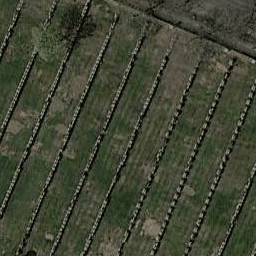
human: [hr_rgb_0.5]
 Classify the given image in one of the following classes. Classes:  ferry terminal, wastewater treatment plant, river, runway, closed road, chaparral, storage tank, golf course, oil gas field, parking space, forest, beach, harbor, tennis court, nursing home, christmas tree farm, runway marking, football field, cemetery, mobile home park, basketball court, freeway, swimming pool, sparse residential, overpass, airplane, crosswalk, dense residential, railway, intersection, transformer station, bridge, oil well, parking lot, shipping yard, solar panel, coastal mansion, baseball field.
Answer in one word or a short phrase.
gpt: cemetery